Interaction volume radius: 10 \u00c5
Interaction volume height: 10 \u00c5
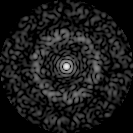
Disorder parameter: 0.8381